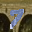
Label: 7